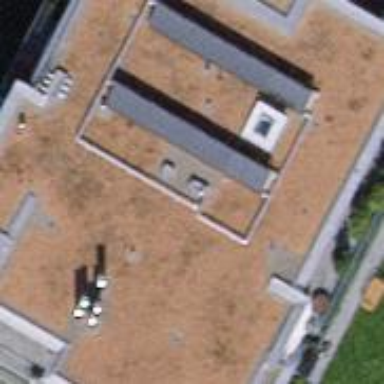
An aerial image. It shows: Grey apartment building with flat roof. The roof is red in color.